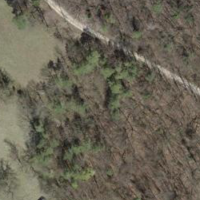
EUNIS habitat code: 41
Species observed at this site:
Lathyrus vernus
Aster amellus
Phaneroptera falcata